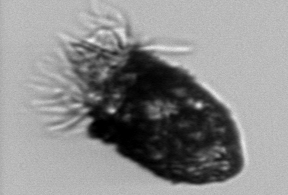
Label: Stenosemella_pacifica